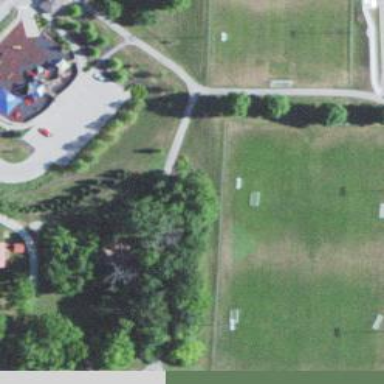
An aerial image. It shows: Grass pitch designated for soccer.